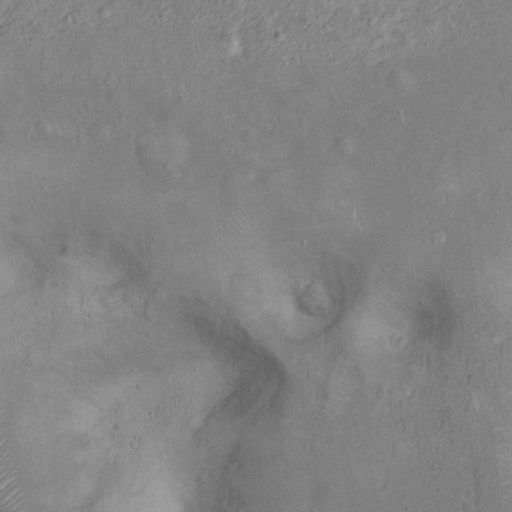
Classes present: Background, Cone